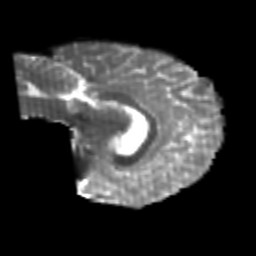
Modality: T2w
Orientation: sagittal
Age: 20
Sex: female
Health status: healthy
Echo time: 0.074 s